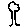
Label: tree